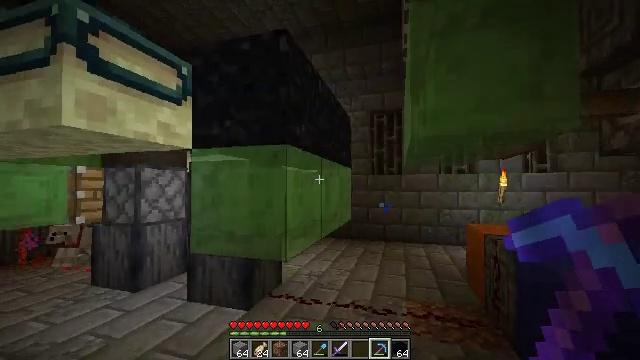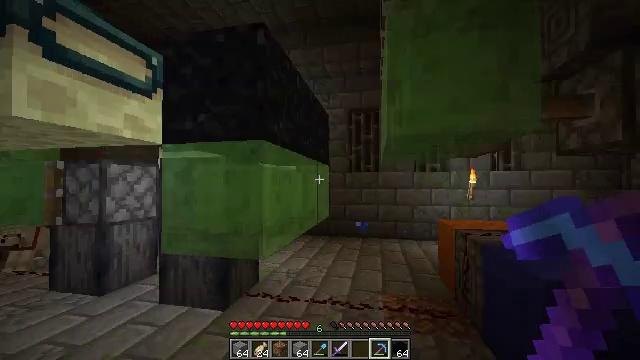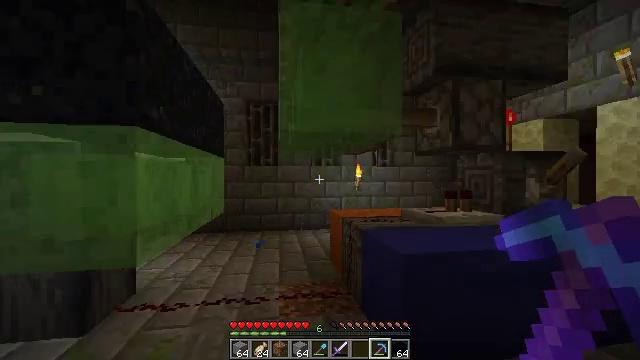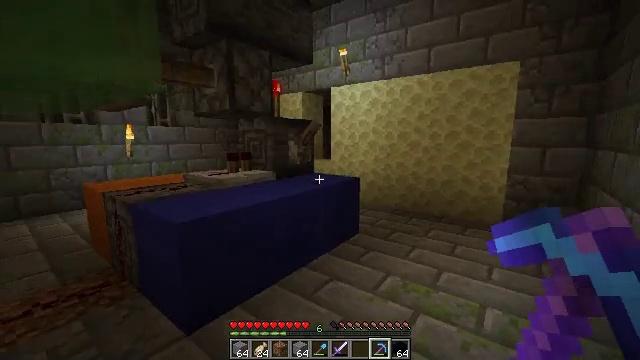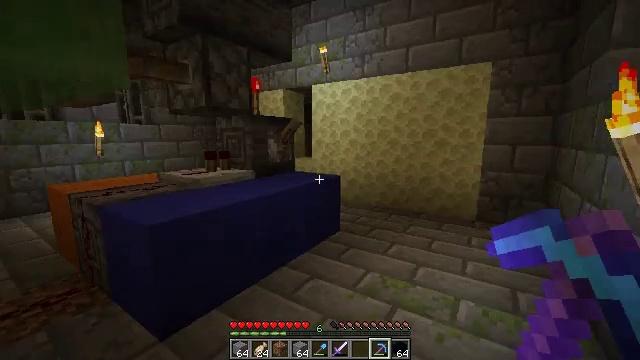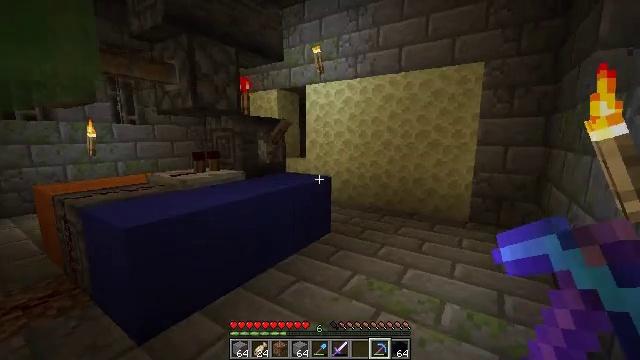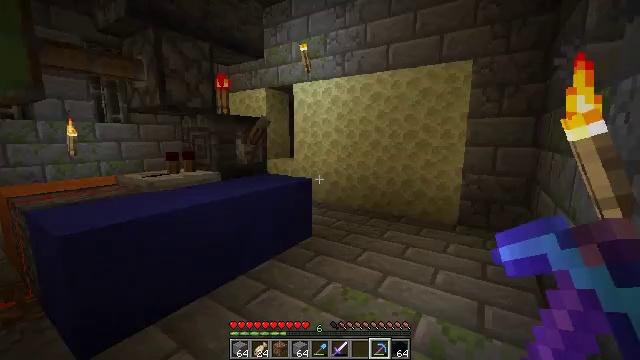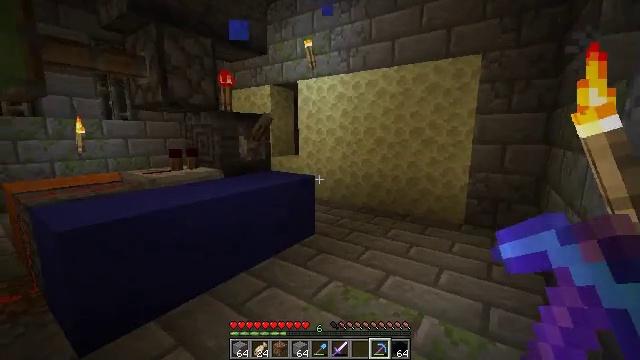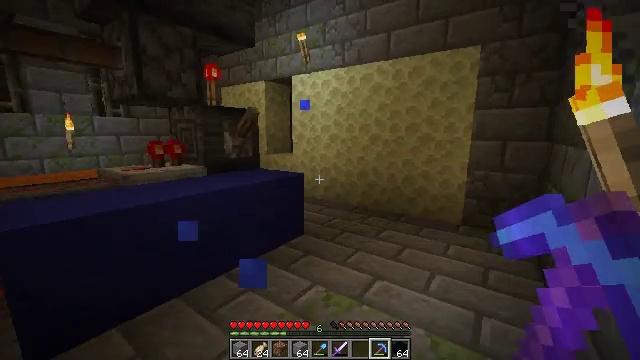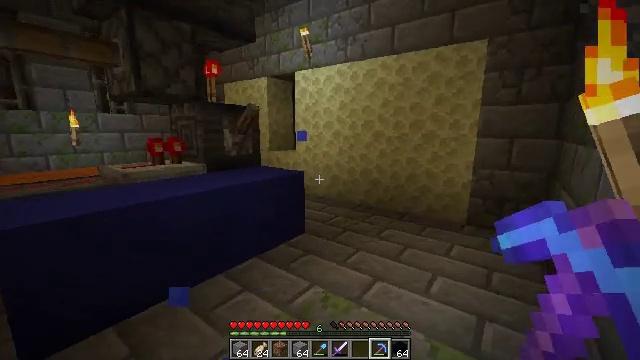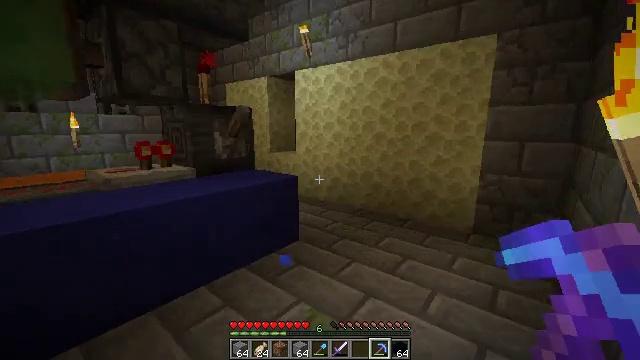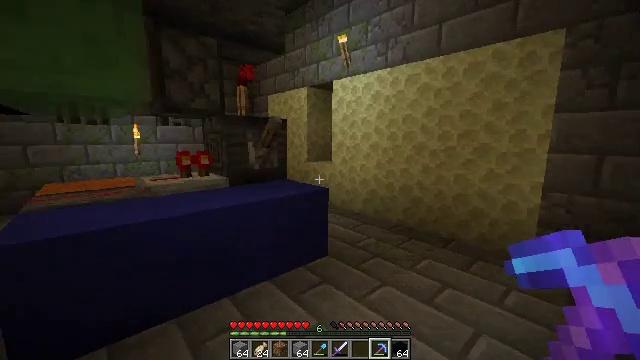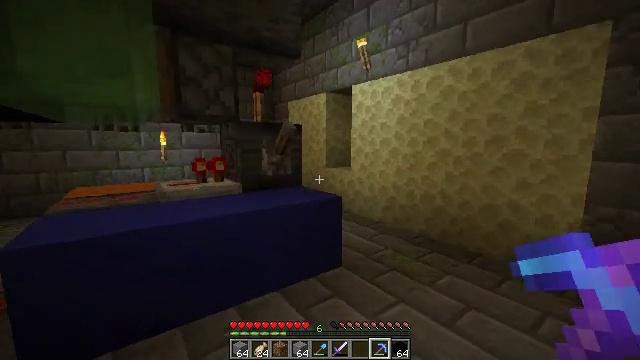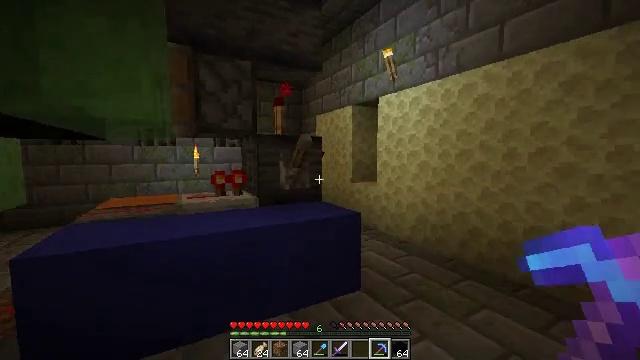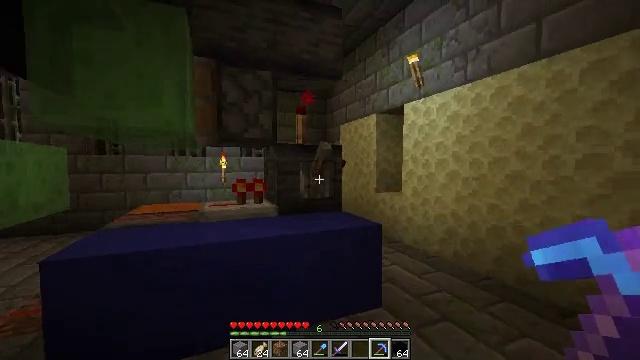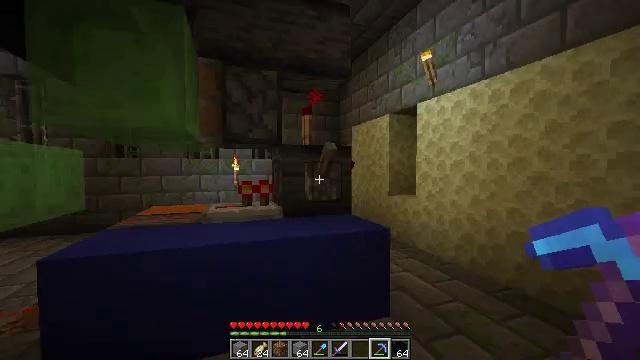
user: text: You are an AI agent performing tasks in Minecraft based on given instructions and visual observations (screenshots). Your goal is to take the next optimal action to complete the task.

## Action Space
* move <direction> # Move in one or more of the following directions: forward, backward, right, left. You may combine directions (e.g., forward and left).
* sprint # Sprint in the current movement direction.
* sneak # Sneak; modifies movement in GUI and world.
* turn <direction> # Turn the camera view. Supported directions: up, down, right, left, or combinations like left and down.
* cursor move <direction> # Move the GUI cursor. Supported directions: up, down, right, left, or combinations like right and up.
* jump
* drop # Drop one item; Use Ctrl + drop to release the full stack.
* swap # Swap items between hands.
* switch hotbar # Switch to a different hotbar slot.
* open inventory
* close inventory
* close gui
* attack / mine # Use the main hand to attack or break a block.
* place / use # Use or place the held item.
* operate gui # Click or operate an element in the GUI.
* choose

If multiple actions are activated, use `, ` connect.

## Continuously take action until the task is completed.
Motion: motion action
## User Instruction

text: Left click to mine black concrete powder.
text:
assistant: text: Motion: turn right
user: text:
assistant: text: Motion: move right, turn right and down
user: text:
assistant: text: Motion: move right, turn right and down
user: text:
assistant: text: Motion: move right, turn right
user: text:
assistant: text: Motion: move forward and move right
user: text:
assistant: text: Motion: move forward and move right
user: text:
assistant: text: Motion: move forward and move right, turn left
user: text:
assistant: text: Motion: move forward and move right
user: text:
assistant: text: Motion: move forward and move right, turn left
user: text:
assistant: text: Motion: move forward and move right, turn left
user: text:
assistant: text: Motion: move forward and move right, turn left and up
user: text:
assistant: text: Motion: move forward and move right, turn left and up
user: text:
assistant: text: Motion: move forward and move right, turn left and up
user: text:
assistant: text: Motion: move forward and move right, turn left and up
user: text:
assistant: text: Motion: move forward and move right, turn left
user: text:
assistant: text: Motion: move forward and move right, turn left
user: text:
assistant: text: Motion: move forward and move right, turn left
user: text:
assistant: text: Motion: move right, turn left
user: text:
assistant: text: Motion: move right, turn left
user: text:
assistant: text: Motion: move right, turn left
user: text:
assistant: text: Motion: move right, turn left
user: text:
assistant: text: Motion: move right, turn left
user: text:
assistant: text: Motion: move right, turn left
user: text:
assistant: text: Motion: move right
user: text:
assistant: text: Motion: move forward and move right
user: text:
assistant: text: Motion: move forward and move right
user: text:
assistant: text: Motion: move right, turn left
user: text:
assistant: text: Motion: no_op
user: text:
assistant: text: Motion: turn left
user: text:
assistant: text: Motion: no_op